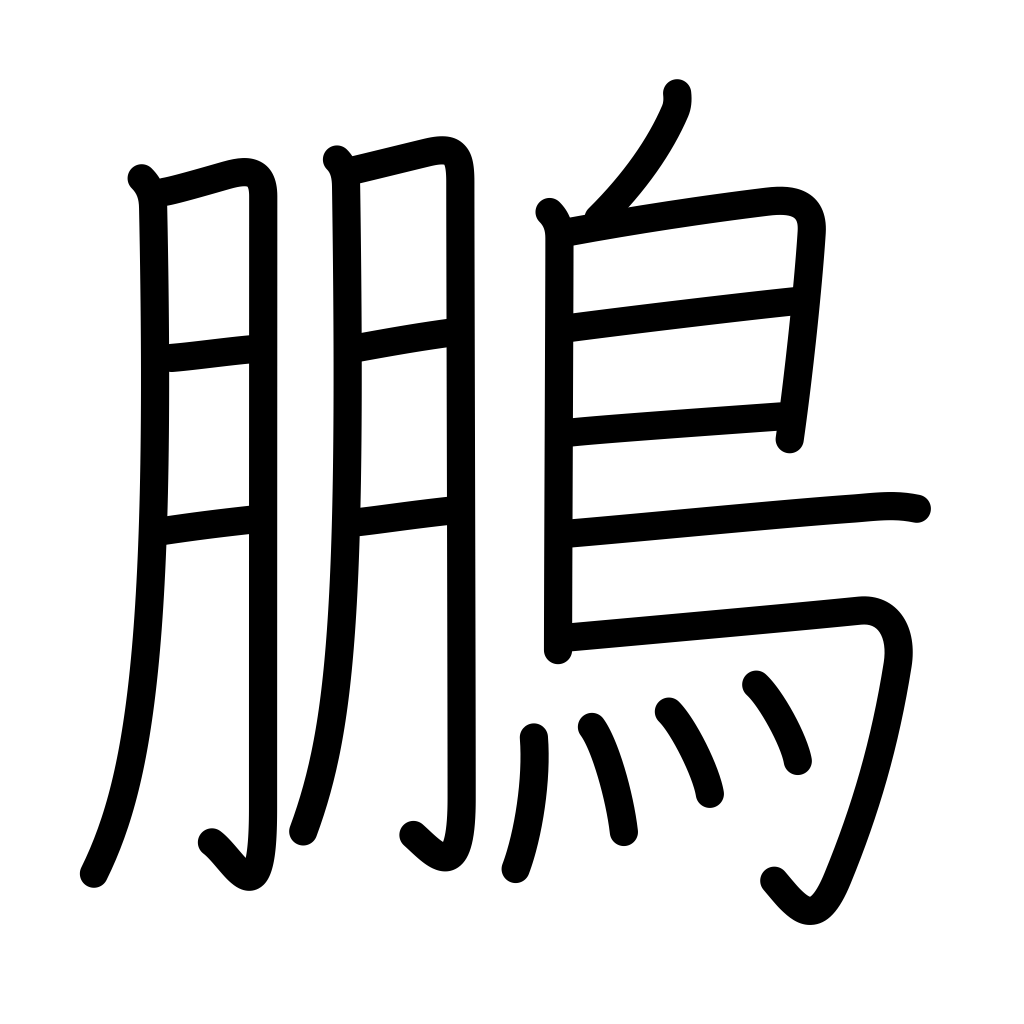
Meaning: phoenix